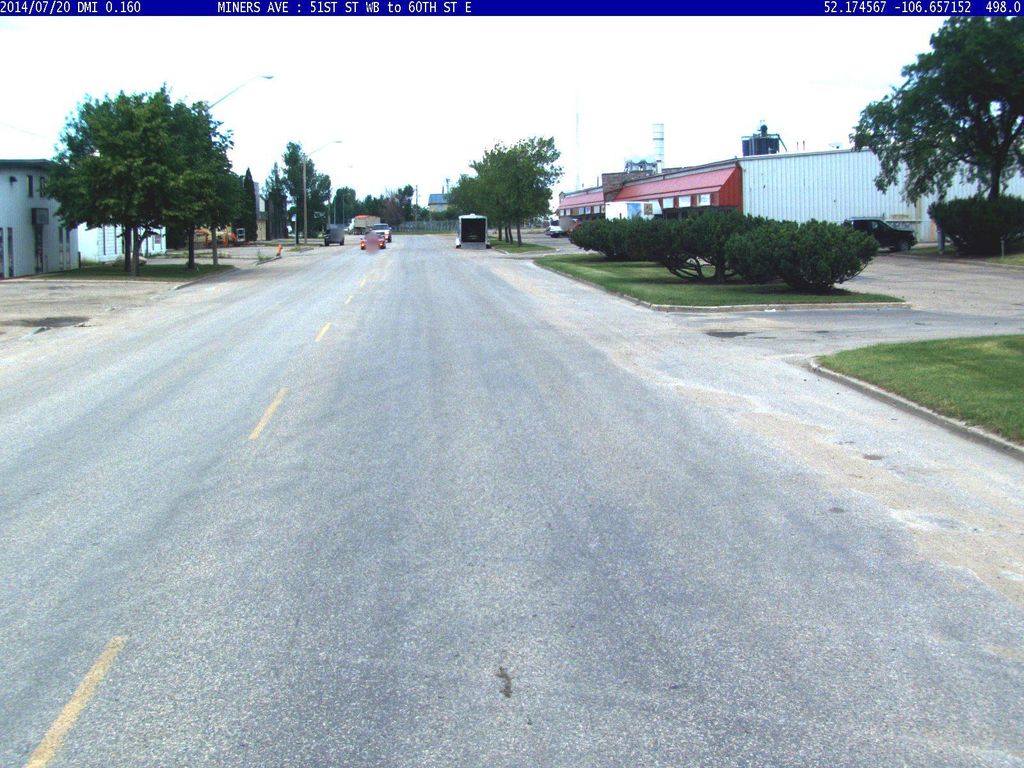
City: saskatoon